Interaction volume radius: 5 \u00c5
Interaction volume height: 25 \u00c5
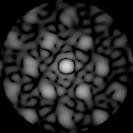
Disorder parameter: 0.4384